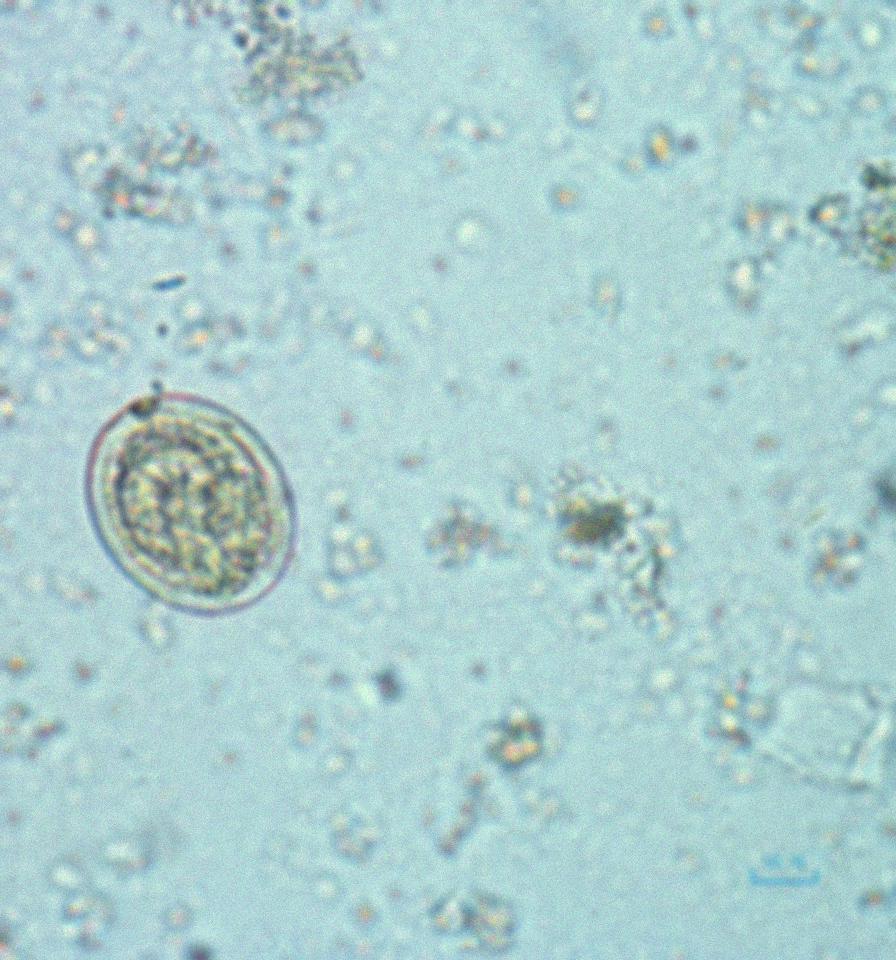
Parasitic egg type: Ascaris lumbricoides